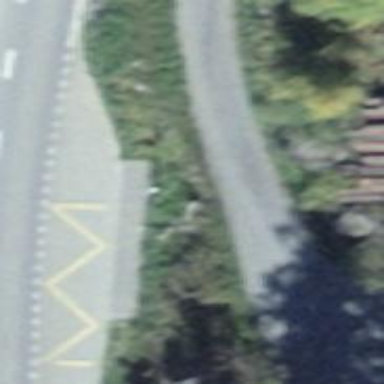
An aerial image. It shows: Bus stop with platform for public transport.